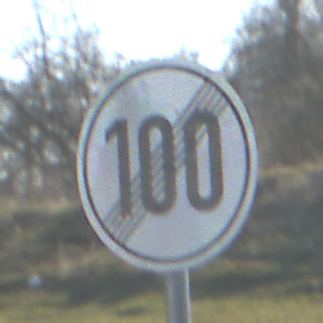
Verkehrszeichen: EndeGeschwindigkeit100
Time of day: MorningAfternoon
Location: Outdoor (Nature)
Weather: PartlyCloudy
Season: NotSpecified
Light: Natural